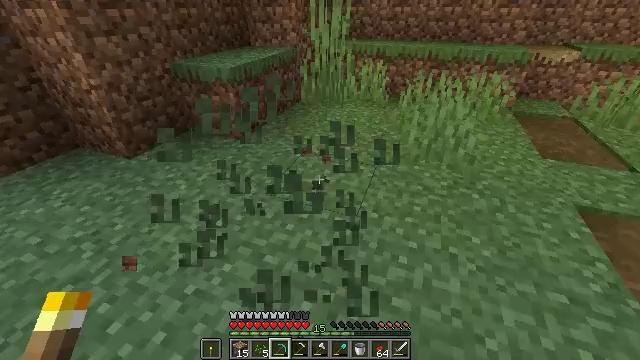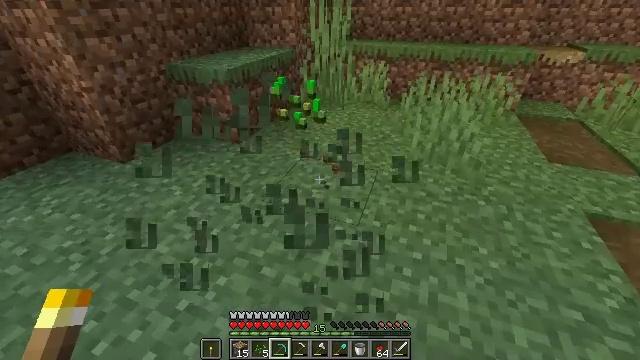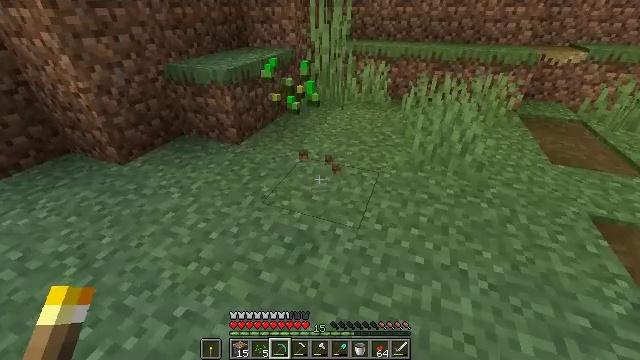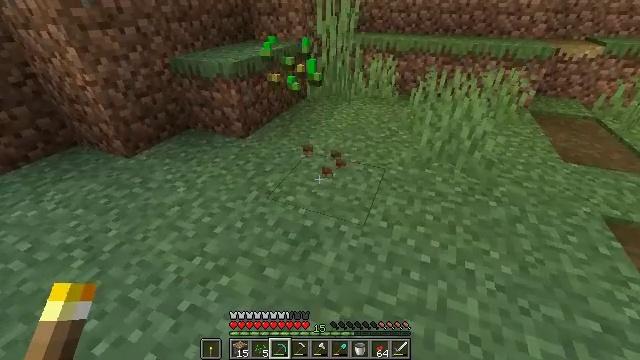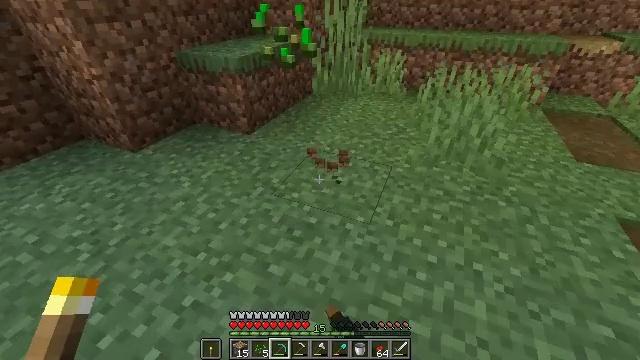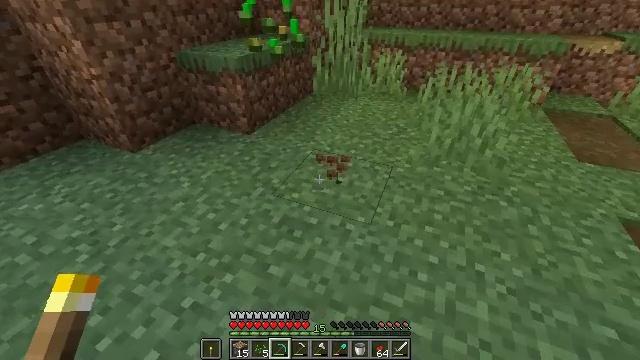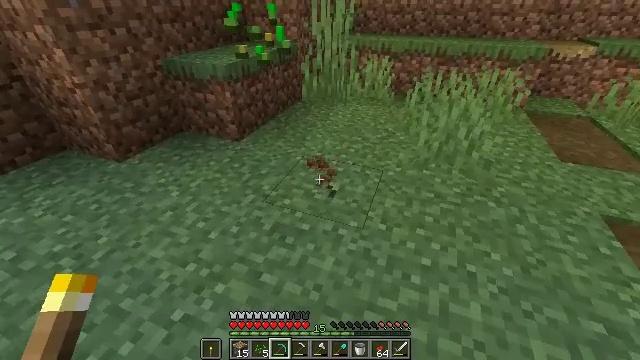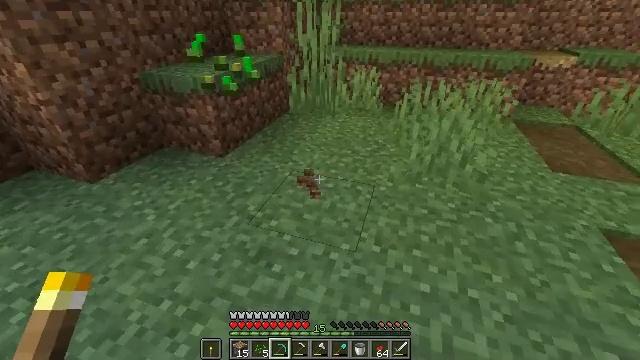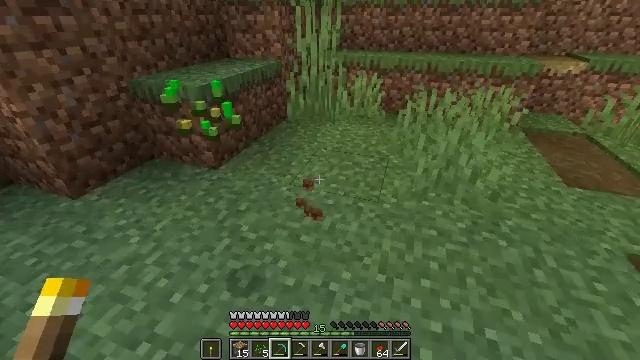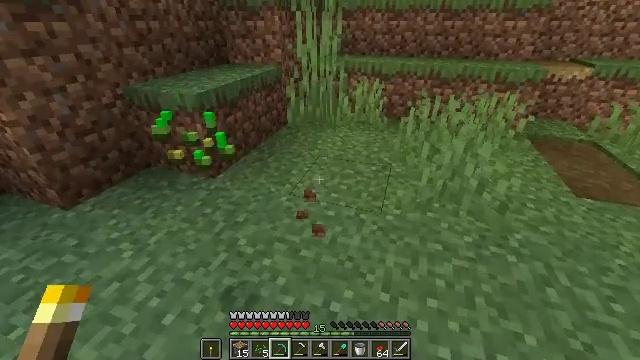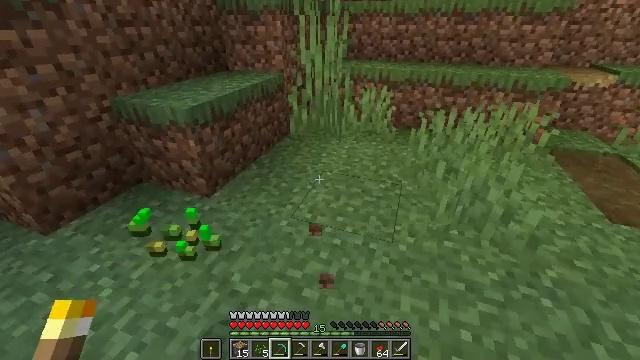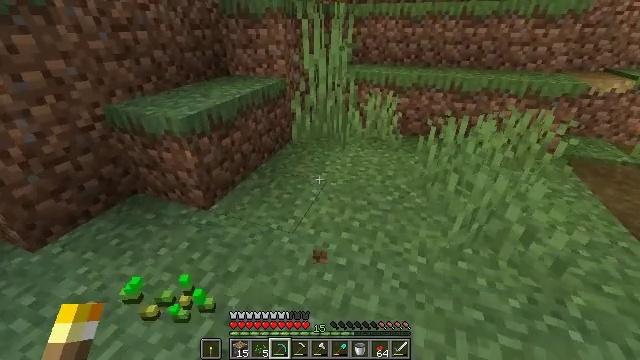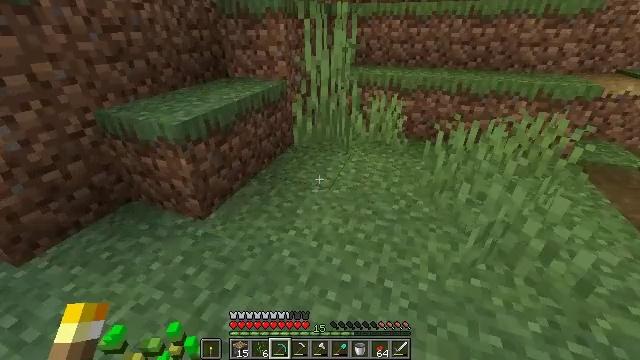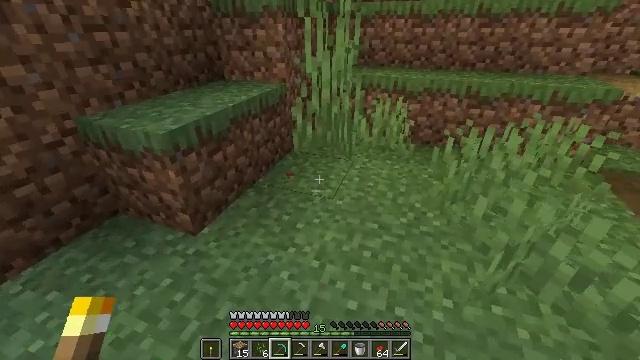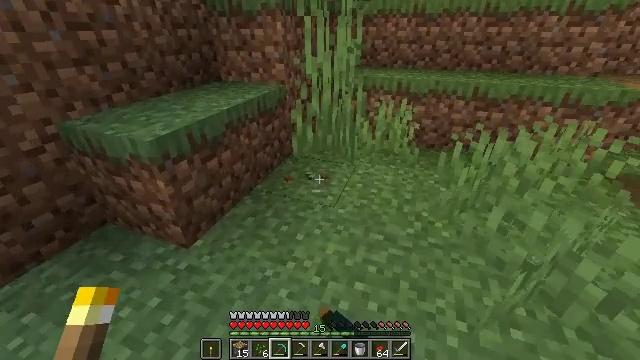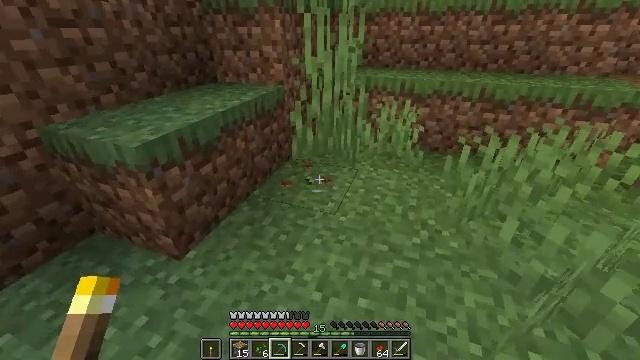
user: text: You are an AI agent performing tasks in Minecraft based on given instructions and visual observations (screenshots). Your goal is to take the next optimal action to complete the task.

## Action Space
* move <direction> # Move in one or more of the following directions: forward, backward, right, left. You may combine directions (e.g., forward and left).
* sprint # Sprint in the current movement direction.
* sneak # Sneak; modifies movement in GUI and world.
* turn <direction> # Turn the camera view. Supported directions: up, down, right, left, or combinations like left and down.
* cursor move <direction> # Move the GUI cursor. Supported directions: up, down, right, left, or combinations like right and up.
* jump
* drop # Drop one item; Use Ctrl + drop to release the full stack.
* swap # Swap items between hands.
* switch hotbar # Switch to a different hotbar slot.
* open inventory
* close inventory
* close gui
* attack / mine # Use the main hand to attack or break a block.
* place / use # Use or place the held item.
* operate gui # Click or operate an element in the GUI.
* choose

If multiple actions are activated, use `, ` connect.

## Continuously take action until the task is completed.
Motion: motion action
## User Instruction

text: Remove the tall grass to clear the area.
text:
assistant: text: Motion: attack / mine
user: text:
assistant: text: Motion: no_op
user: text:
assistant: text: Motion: turn left and down, attack / mine
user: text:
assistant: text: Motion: turn left, attack / mine
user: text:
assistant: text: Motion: attack / mine
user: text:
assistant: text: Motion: move forward, turn right and up, attack / mine
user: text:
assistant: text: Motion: move forward, turn right and up
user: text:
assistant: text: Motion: move forward
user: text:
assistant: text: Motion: move forward
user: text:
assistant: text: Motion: move forward
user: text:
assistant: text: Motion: move forward
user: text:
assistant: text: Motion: move forward
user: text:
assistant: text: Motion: move forward, attack / mine
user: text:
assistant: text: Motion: move forward, attack / mine
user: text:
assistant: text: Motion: move forward, attack / mine
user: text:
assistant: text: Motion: move forward
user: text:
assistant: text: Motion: attack / mine
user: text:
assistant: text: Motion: turn right, attack / mine
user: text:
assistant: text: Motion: move forward
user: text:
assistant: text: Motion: move forward, attack / mine
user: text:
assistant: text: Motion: move forward, attack / mine
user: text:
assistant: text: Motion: move forward, attack / mine
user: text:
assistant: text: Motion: no_op